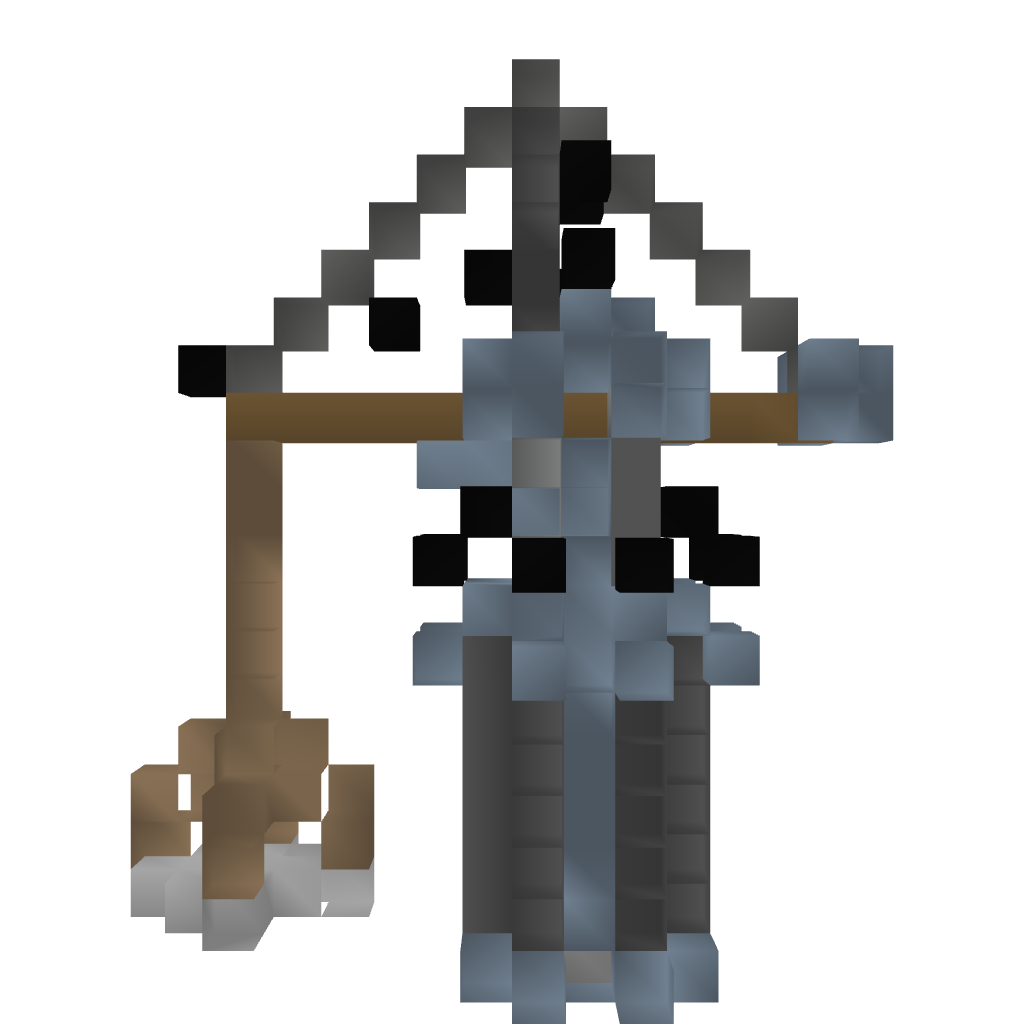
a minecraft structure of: Medieval-Crane